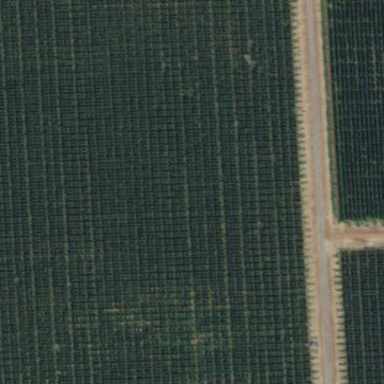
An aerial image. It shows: Orchard.